Question: I'm using Entity Framework in asp.net in Visual Studio 2012. I'm just learning these stuffs. I followed this <URL>
Just created the grid and I run the web site, everything is fine except the delete operation. When I click delete it shows me an error like this:

Would somebody tell me why I'm getting this error and how to rectify this. . .
Thanks in advance
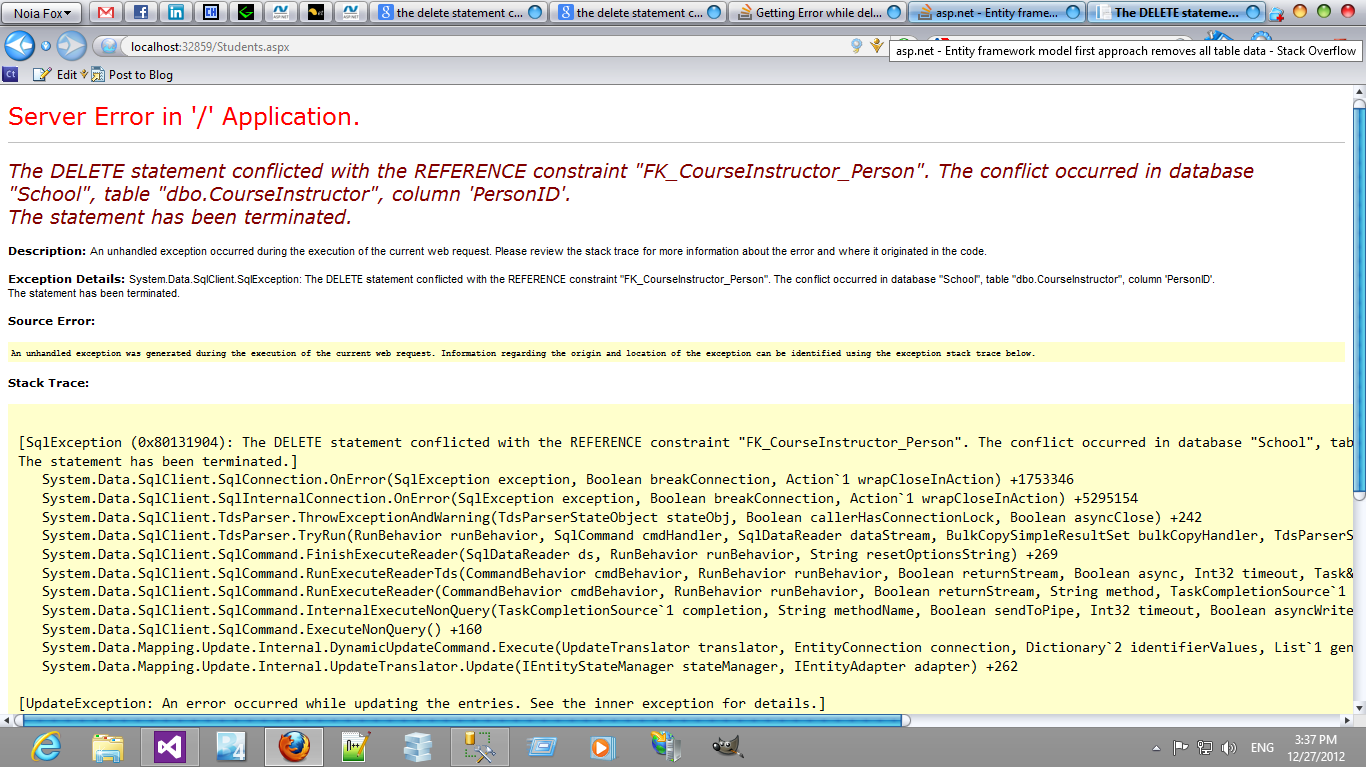
Answer: Your answer for your question is given in your tutorial. (Applicable only if you are using the same tables and same constraints)
under ""
> The Delete button also works. Click delete for a row that has an enrollment date and the row disappears. (Rows without an enrollment date represent instructors and you may get a referential integrity error. In the next tutorial you'll filter this list to include just students.)
You are getting referential error means you haven't used cascade in delete operation so when you delete a row in person table,as the same column is referenced in student grade table. so delete won't take place. use cascade - ON DELETE CASCADE.